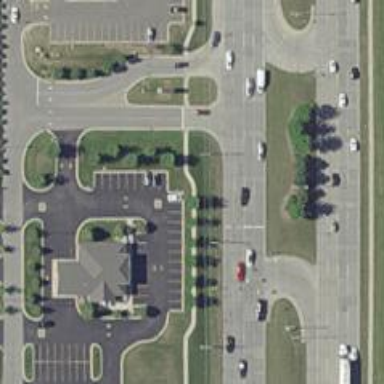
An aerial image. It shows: Secondary road with separate sidewalk.